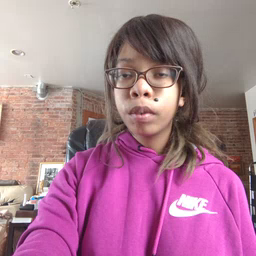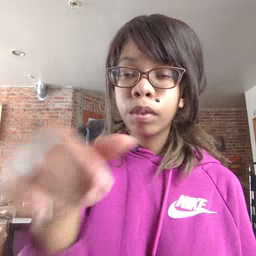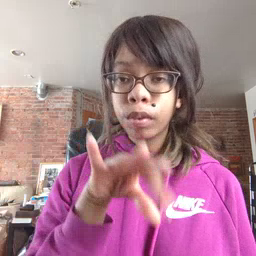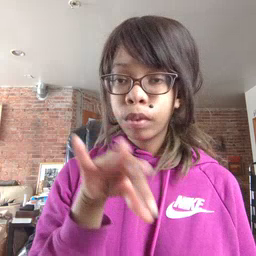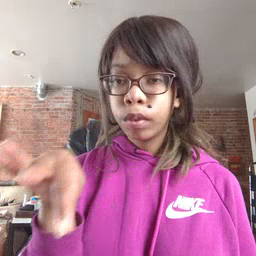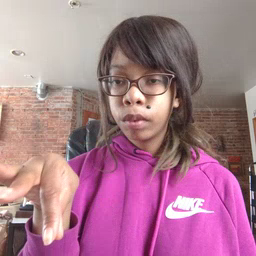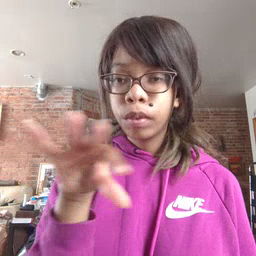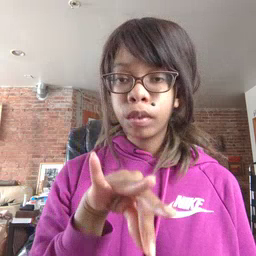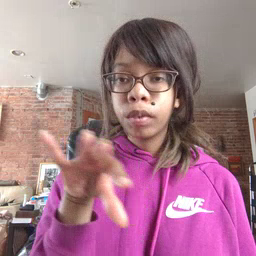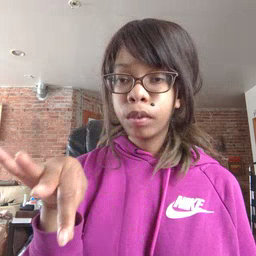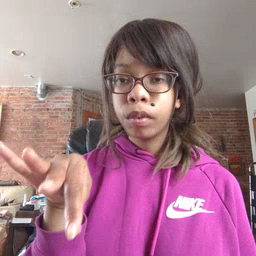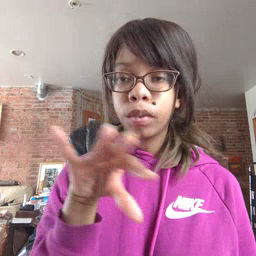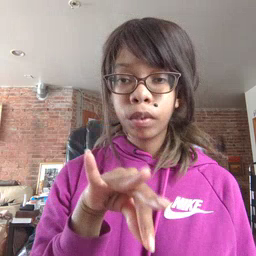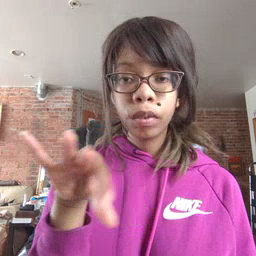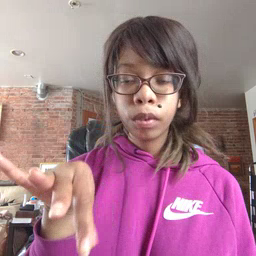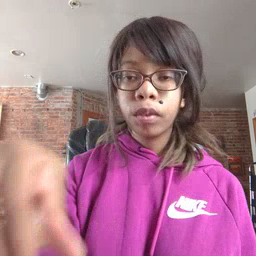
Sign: frenchfries